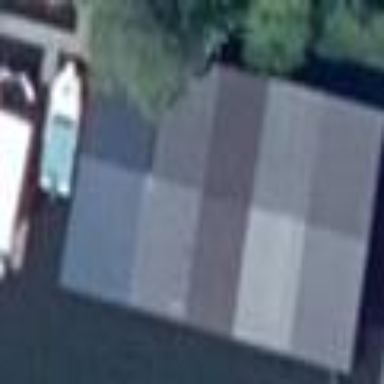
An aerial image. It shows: Boathouse building.